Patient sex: F
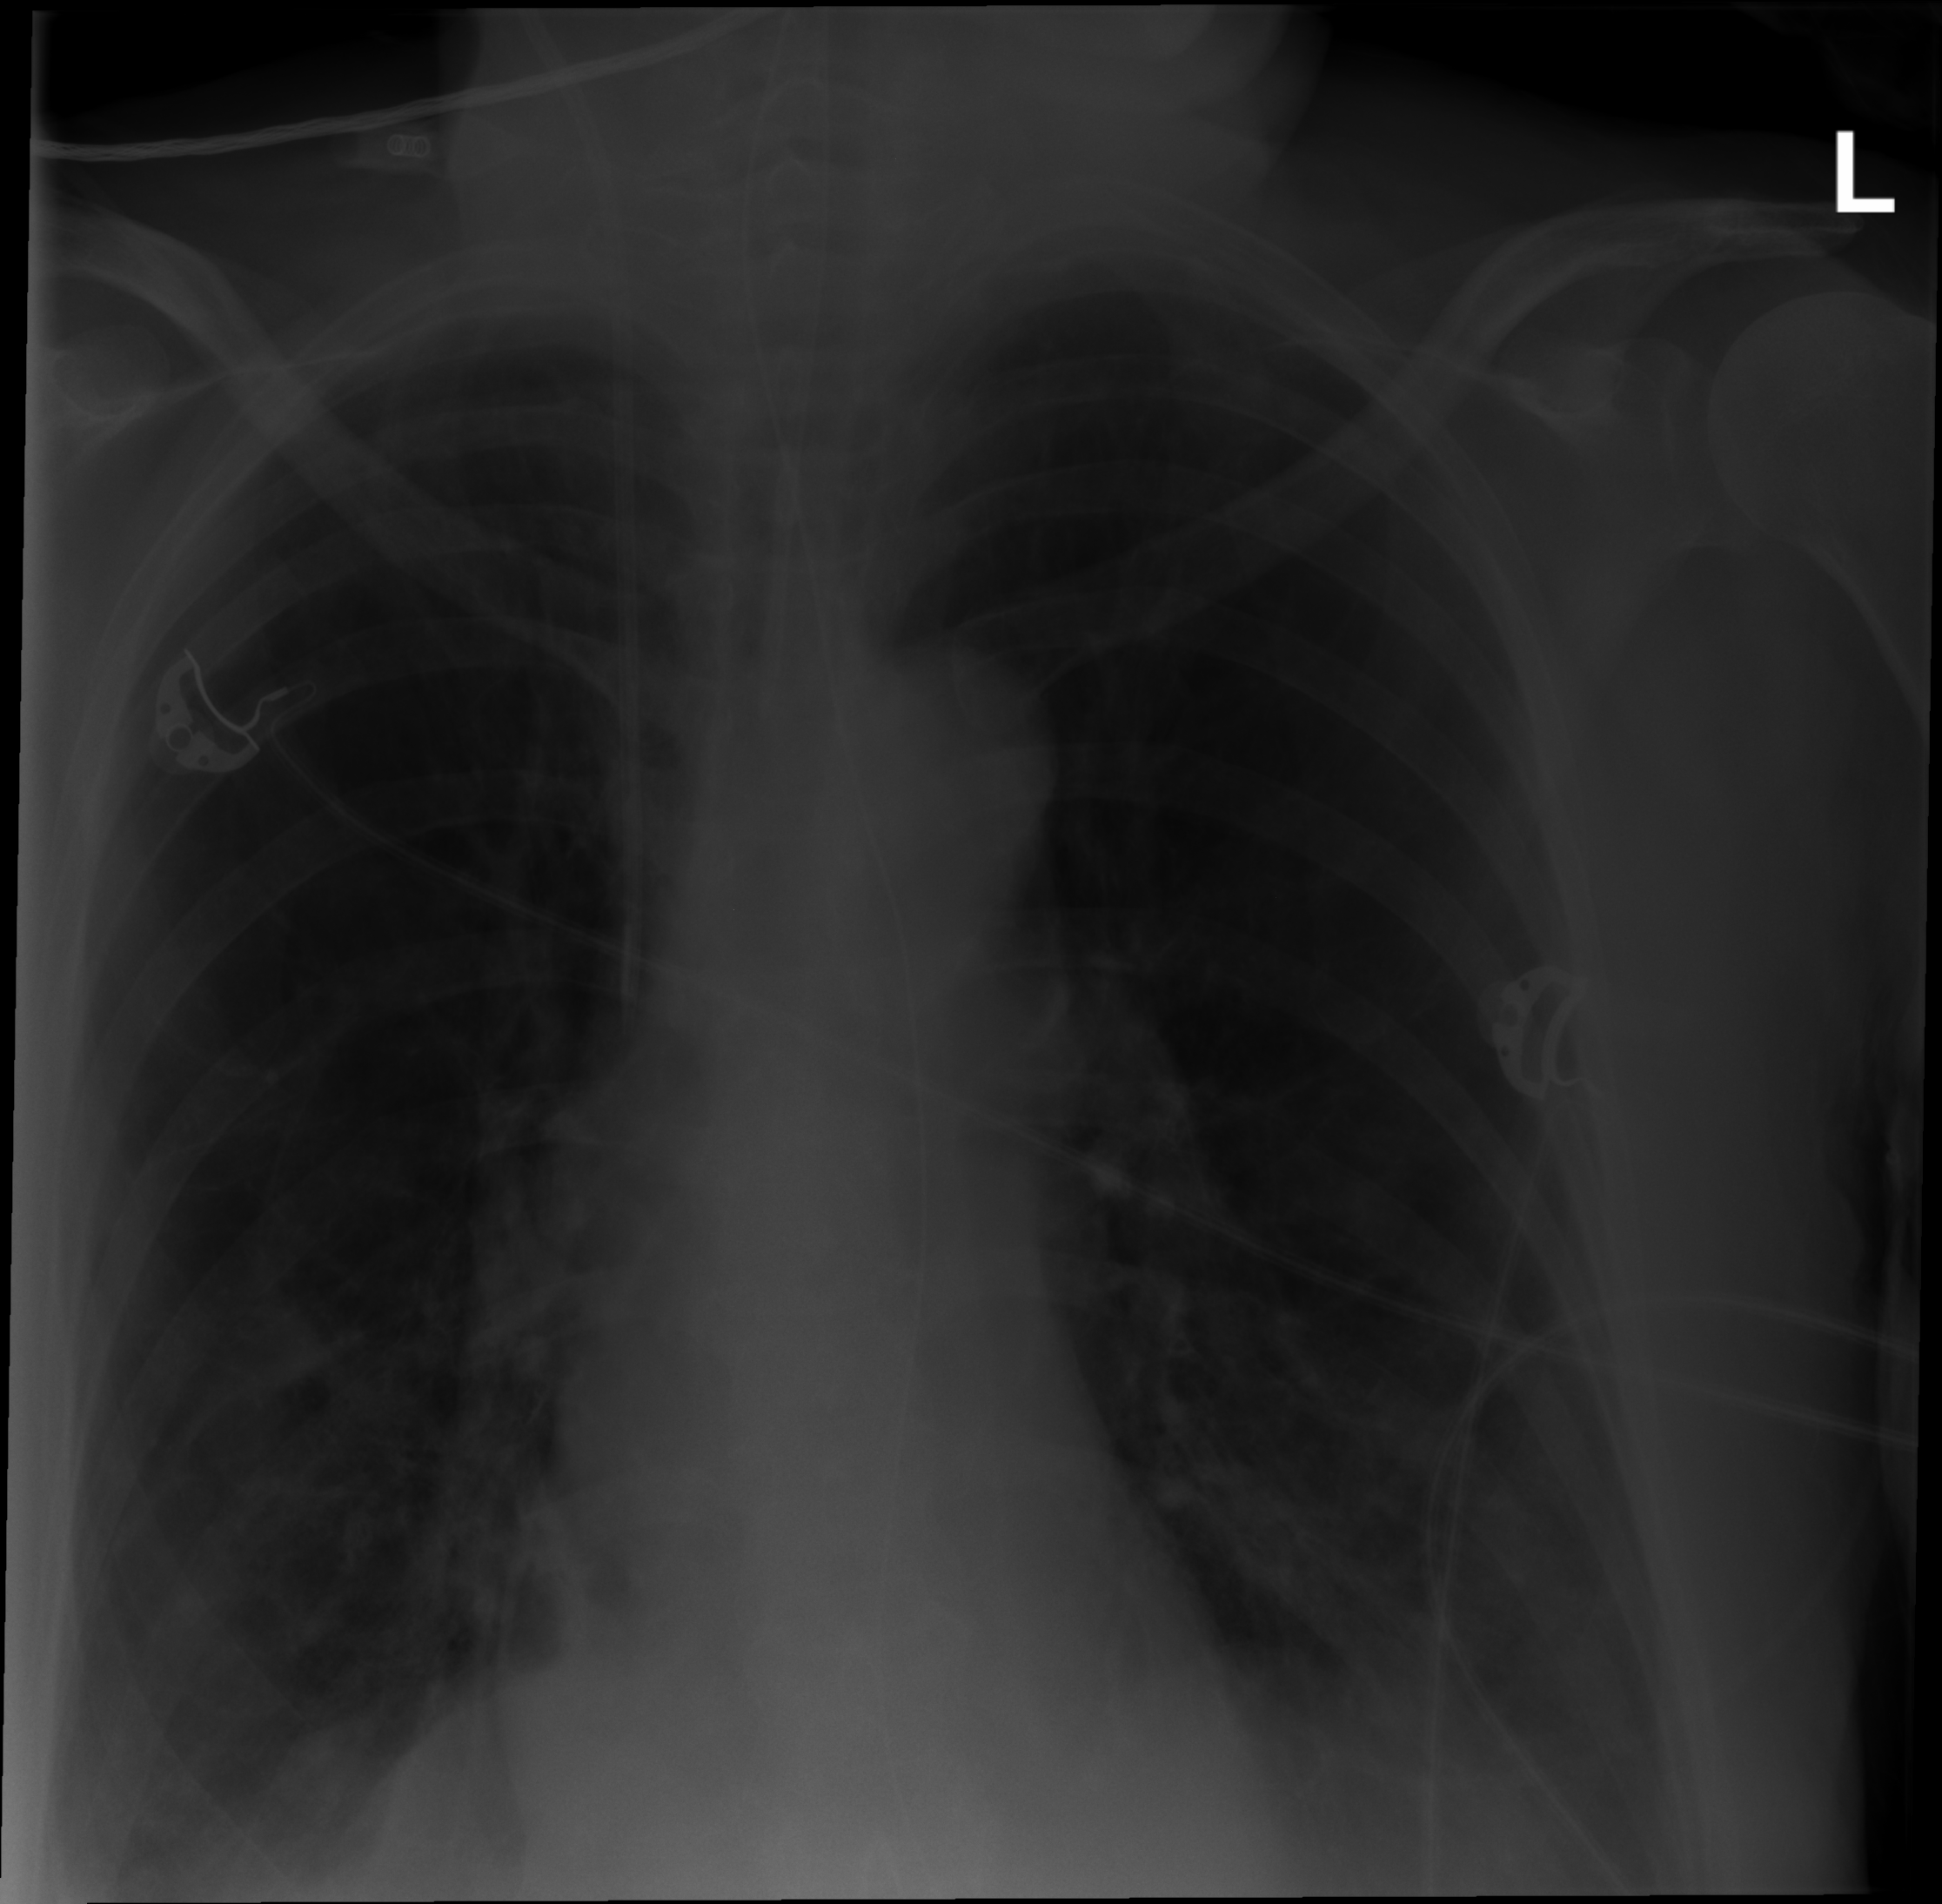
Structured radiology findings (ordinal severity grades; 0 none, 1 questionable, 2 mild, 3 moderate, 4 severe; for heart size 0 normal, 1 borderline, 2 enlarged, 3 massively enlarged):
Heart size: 0
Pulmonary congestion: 0
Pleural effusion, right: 2
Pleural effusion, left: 2
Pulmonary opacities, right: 0
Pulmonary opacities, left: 0
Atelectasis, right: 2
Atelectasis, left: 2